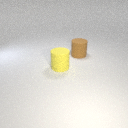
large brown rubber cylinder to the right of large yellow rubber cylinder